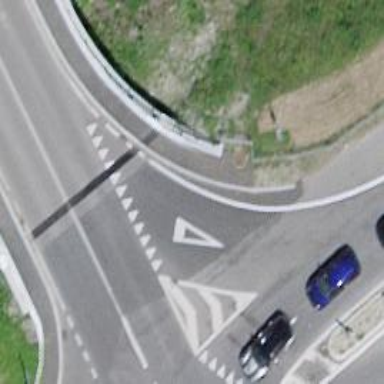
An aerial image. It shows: Road with "give way" sign.